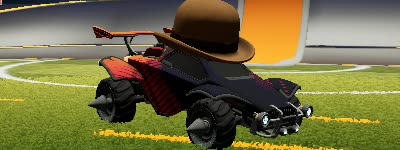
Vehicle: octane